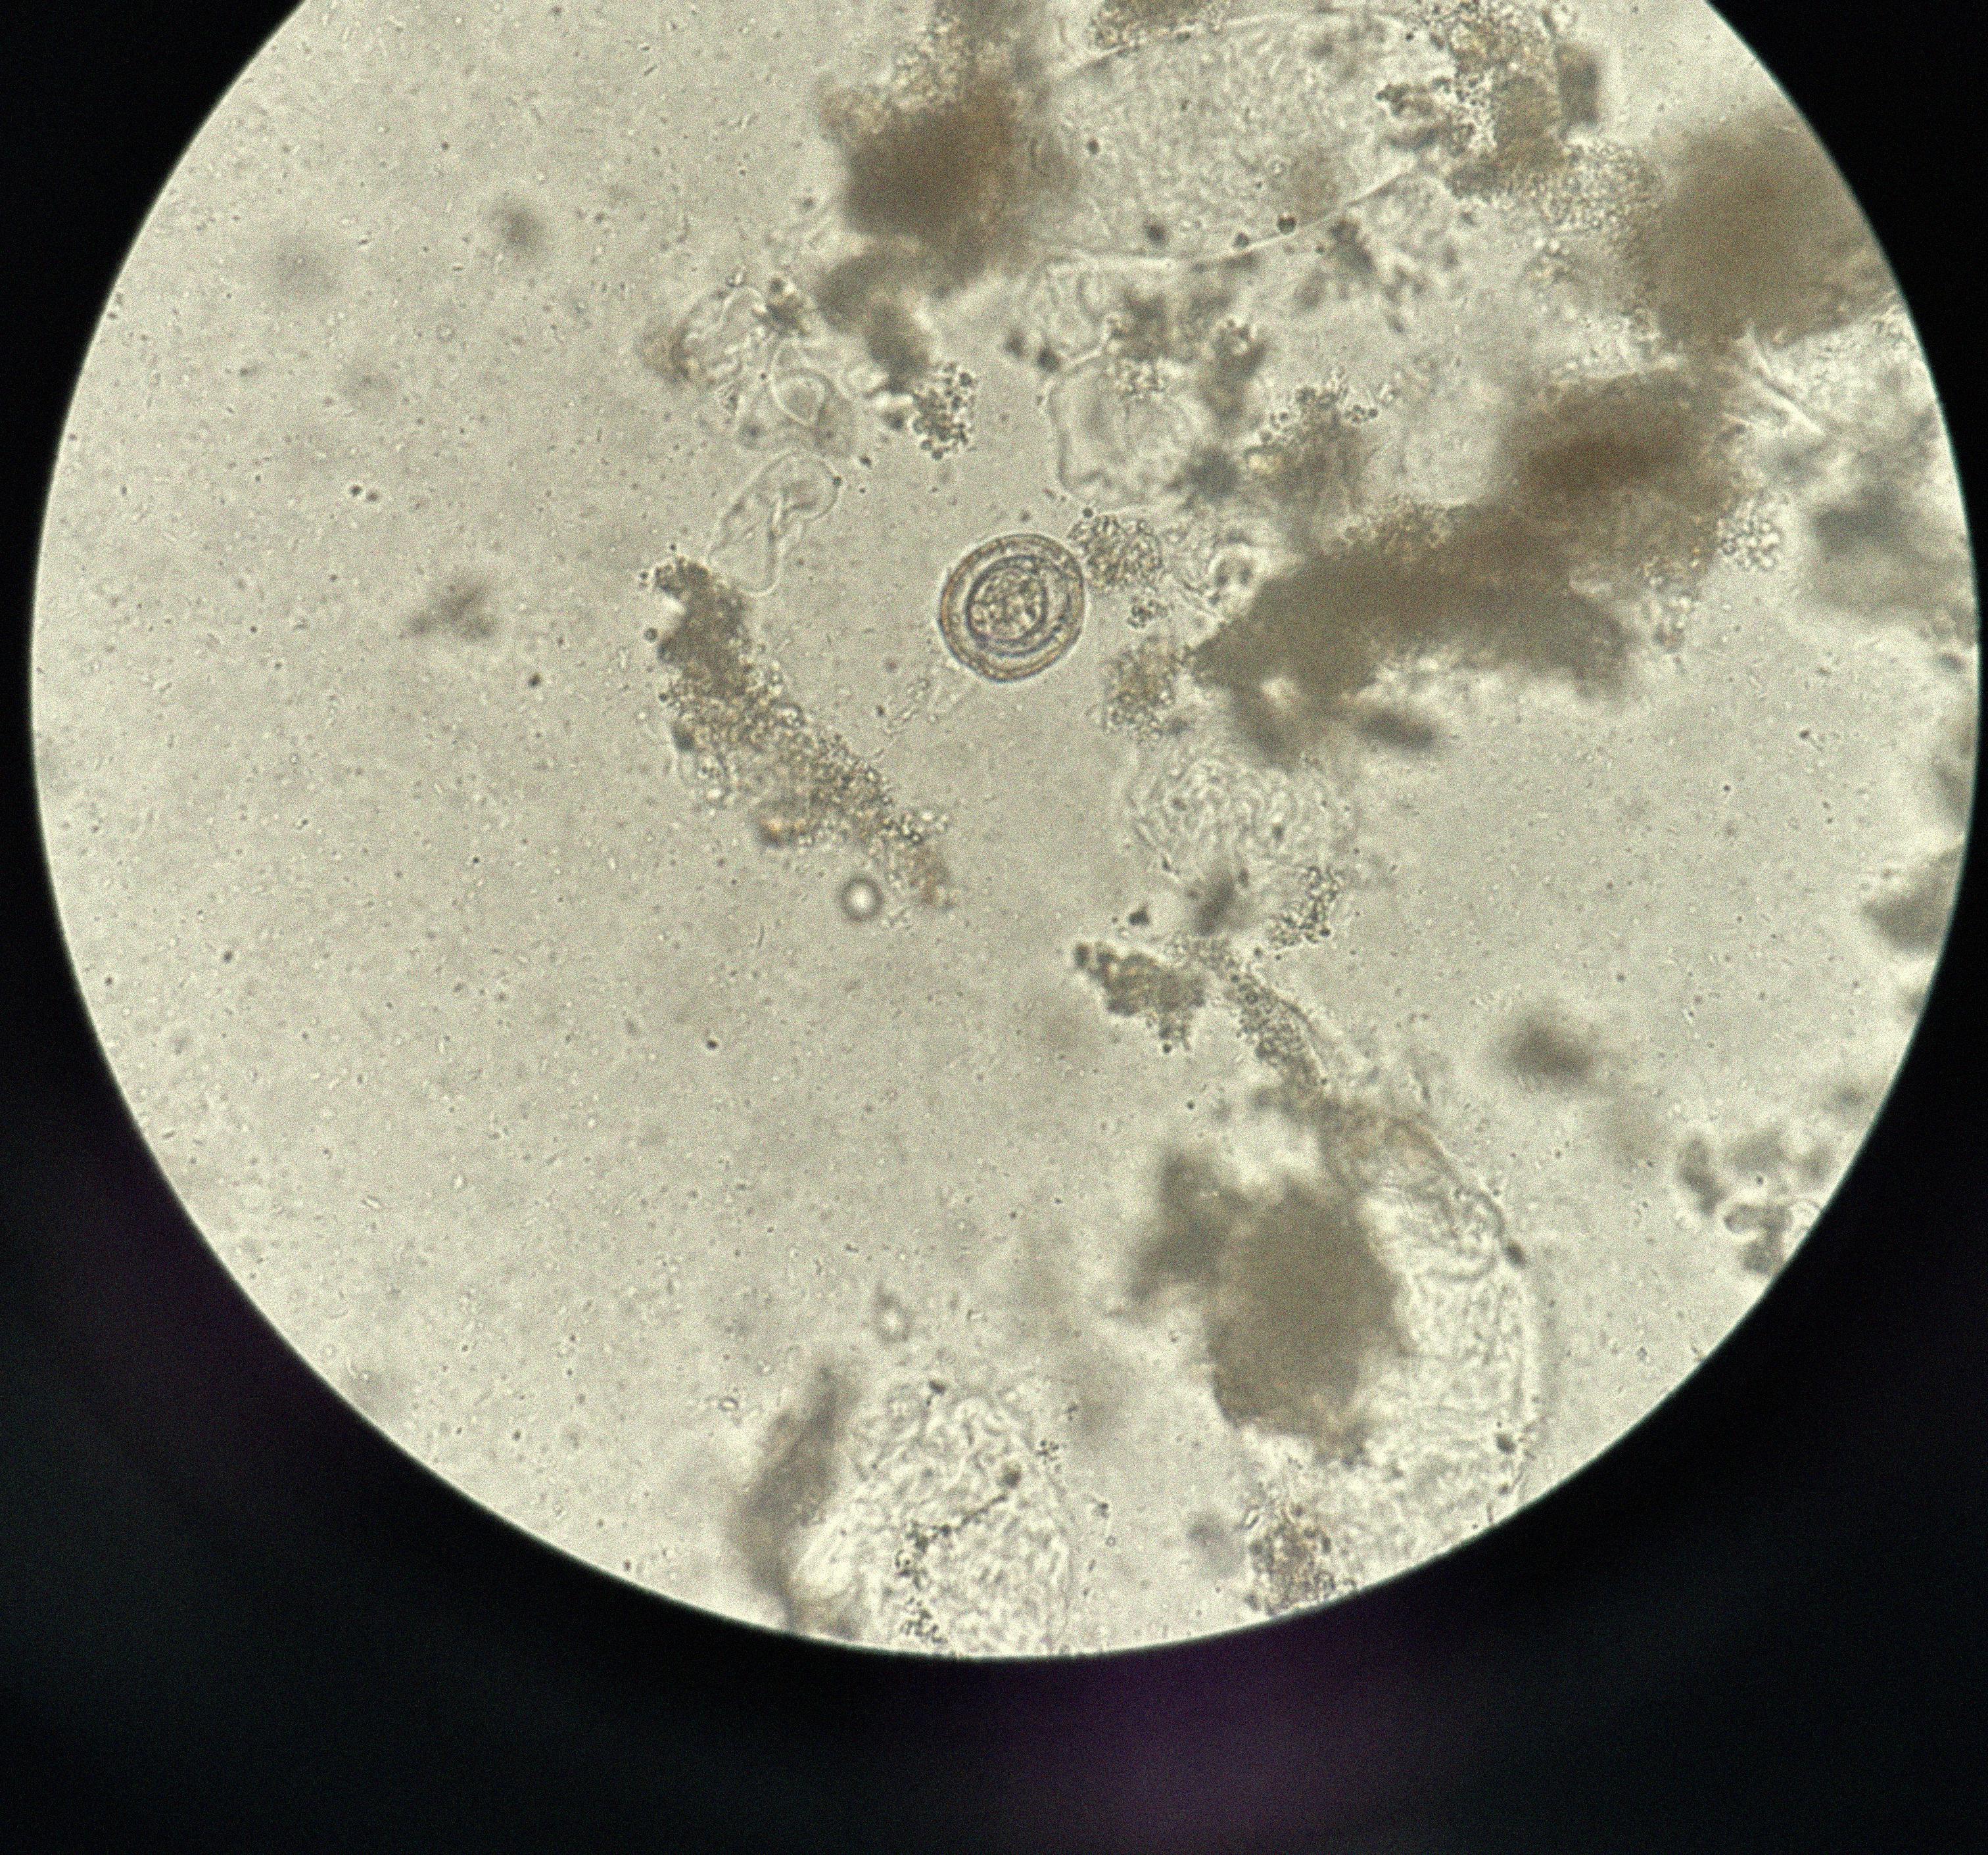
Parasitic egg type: Hymenolepis nana